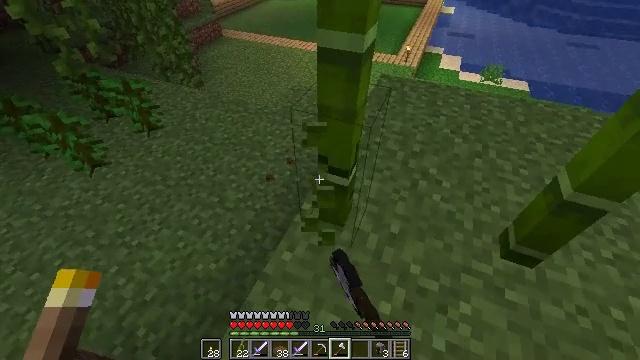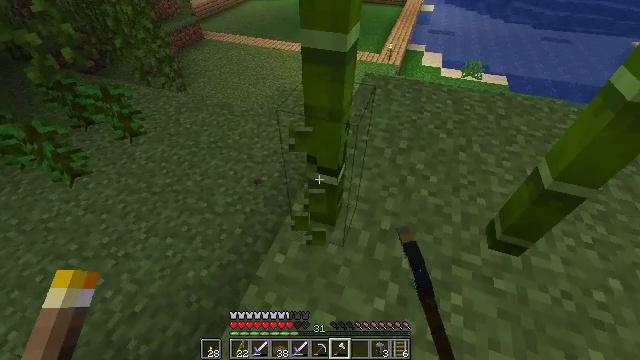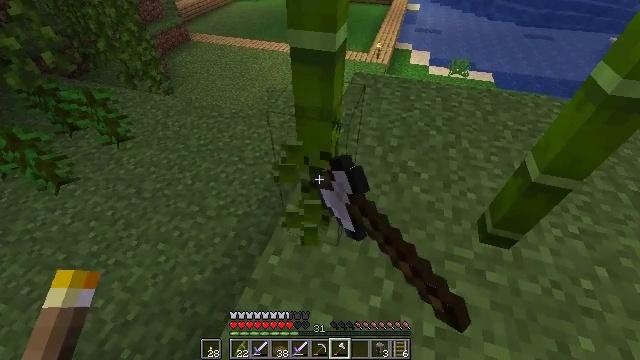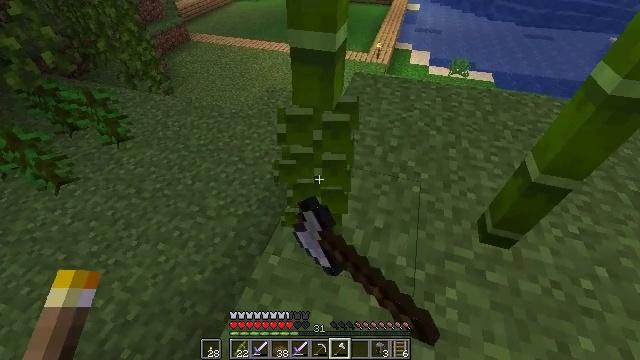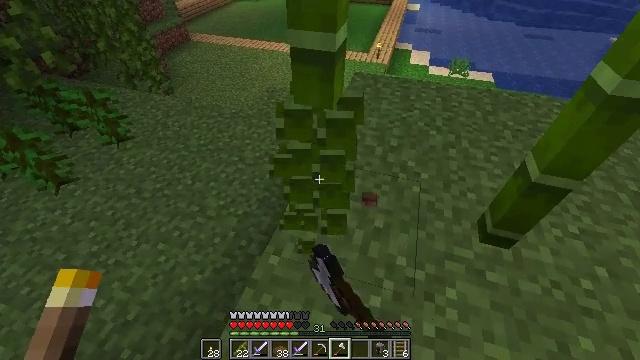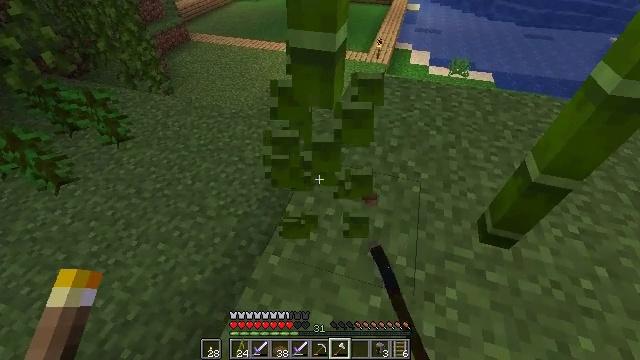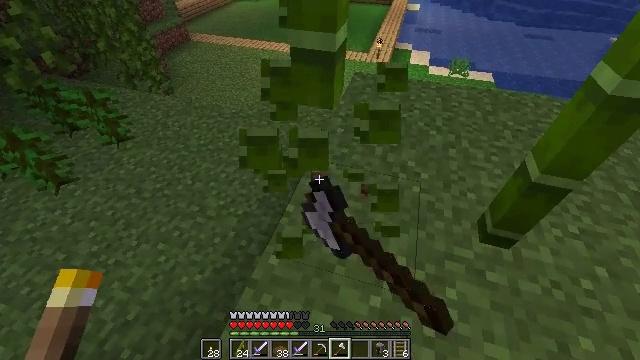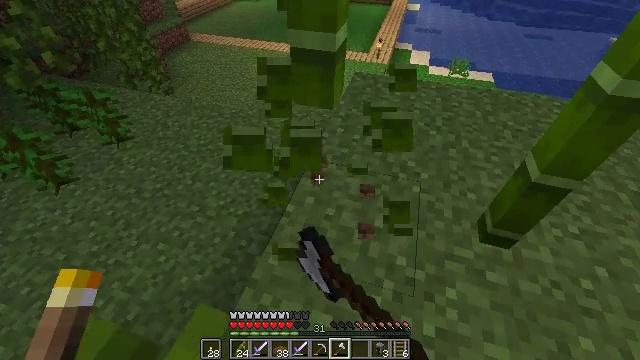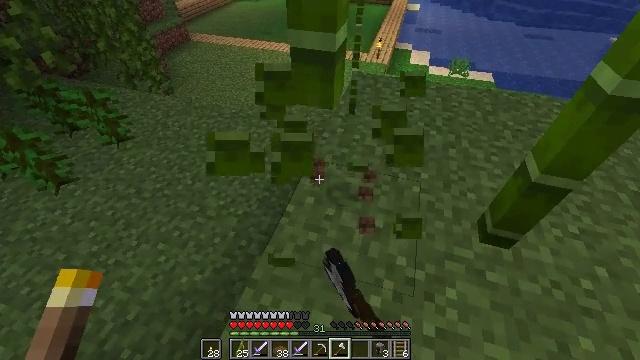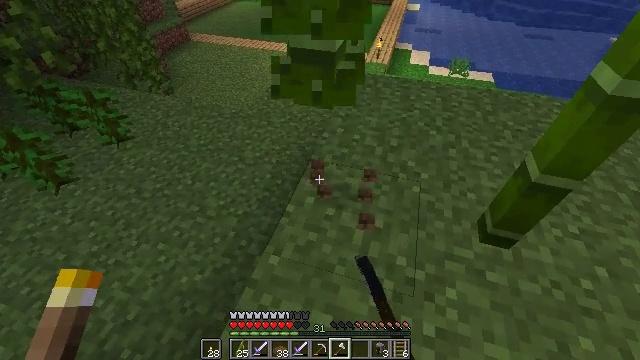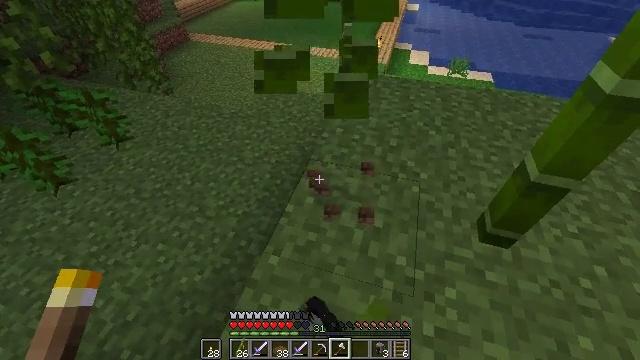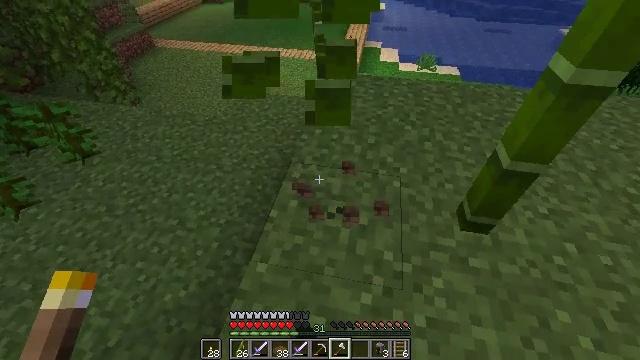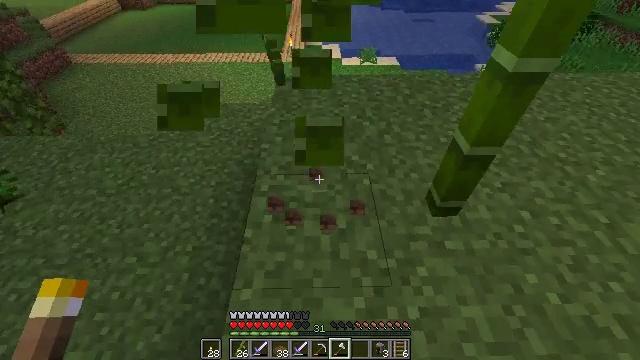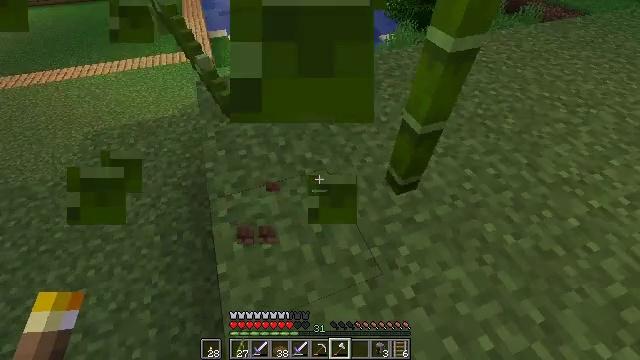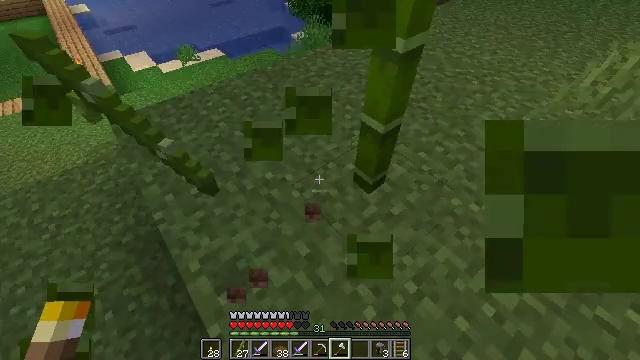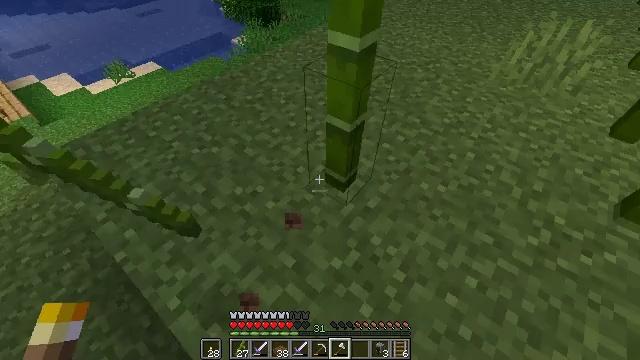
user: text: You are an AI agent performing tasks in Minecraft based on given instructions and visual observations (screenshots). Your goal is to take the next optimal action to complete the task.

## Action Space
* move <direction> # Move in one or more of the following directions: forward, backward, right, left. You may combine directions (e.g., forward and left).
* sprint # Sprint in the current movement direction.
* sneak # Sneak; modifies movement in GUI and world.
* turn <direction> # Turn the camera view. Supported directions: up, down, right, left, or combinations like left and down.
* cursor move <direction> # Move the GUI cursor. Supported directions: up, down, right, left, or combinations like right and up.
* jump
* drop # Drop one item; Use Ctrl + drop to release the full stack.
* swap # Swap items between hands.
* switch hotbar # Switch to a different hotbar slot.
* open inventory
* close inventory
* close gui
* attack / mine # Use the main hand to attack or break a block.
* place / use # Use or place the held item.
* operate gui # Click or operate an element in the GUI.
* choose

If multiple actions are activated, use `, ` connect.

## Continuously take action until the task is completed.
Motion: motion action
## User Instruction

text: Collect bamboo for crafting.
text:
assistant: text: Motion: turn right, attack / mine
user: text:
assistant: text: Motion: turn right, attack / mine
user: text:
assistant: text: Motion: attack / mine
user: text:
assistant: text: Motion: attack / mine
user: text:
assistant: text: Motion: attack / mine
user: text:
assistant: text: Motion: attack / mine
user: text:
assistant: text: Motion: attack / mine
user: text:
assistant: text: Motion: attack / mine
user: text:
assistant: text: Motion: attack / mine
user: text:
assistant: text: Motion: attack / mine
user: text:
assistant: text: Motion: move forward and move left, turn right, attack / mine
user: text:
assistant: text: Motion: move forward and move left, turn right
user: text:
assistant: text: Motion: move forward and move left, turn right and down
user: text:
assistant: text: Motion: move forward and move left, turn right
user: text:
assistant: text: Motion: move forward and move left, turn right
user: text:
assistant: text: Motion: turn right
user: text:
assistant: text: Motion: turn right
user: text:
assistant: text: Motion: turn right
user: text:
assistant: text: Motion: no_op
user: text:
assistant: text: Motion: attack / mine
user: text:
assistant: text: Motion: attack / mine
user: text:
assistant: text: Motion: attack / mine
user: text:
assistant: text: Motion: turn right, attack / mine
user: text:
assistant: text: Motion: turn right, attack / mine
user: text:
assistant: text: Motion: turn right, attack / mine
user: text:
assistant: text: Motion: attack / mine
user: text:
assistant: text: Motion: attack / mine
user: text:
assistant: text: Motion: attack / mine
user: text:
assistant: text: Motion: attack / mine
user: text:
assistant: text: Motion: attack / mine